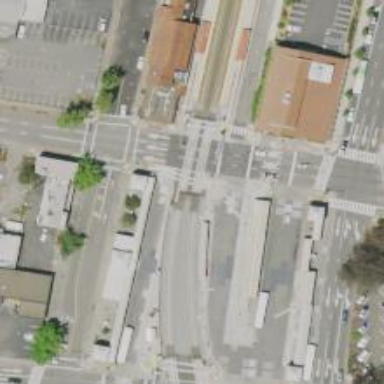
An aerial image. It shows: Busway road.